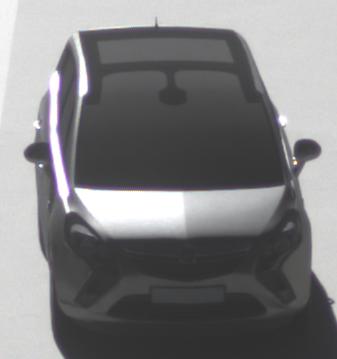
Make: Opel
Model: Zafira Tourer 1.8
Detailed model: Zafira (C) Tourer
Model produced from: 2012/01
Model produced until: 2015/06
Doors: 5
Color: gray
Road condition: dry road
Daytime: morning or afternoon
Contrast: high contrast